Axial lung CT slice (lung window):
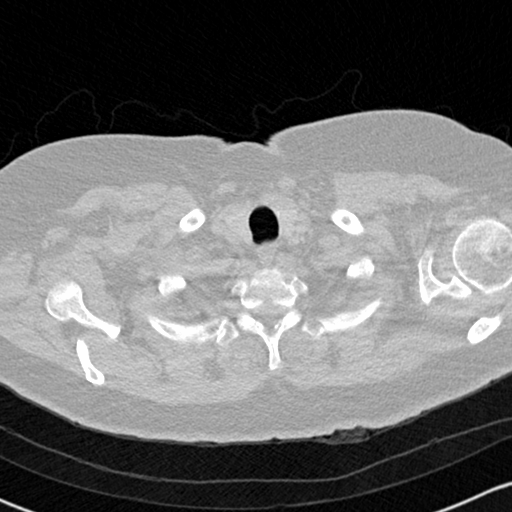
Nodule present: no